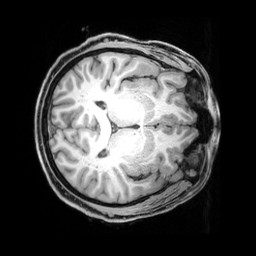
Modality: T1w
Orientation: axial
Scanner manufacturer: siemens
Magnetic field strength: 3 T
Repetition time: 1.9 s
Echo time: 0.00396 s